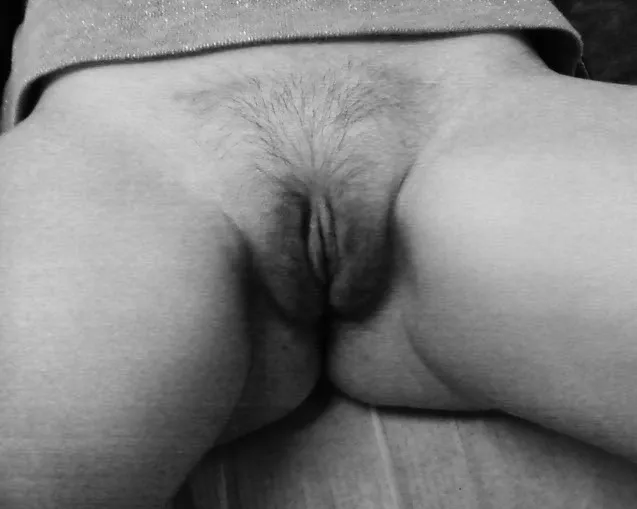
Patient after surgery.
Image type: medical_photograph (skin_photograph)